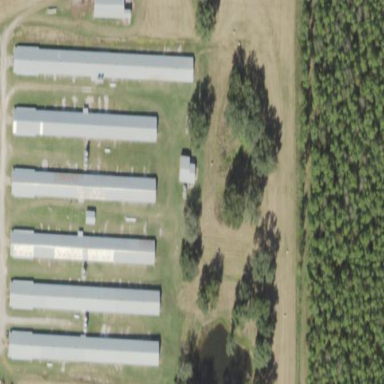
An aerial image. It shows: Poultry farmyard.